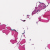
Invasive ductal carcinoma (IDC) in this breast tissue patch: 0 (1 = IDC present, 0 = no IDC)